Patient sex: F
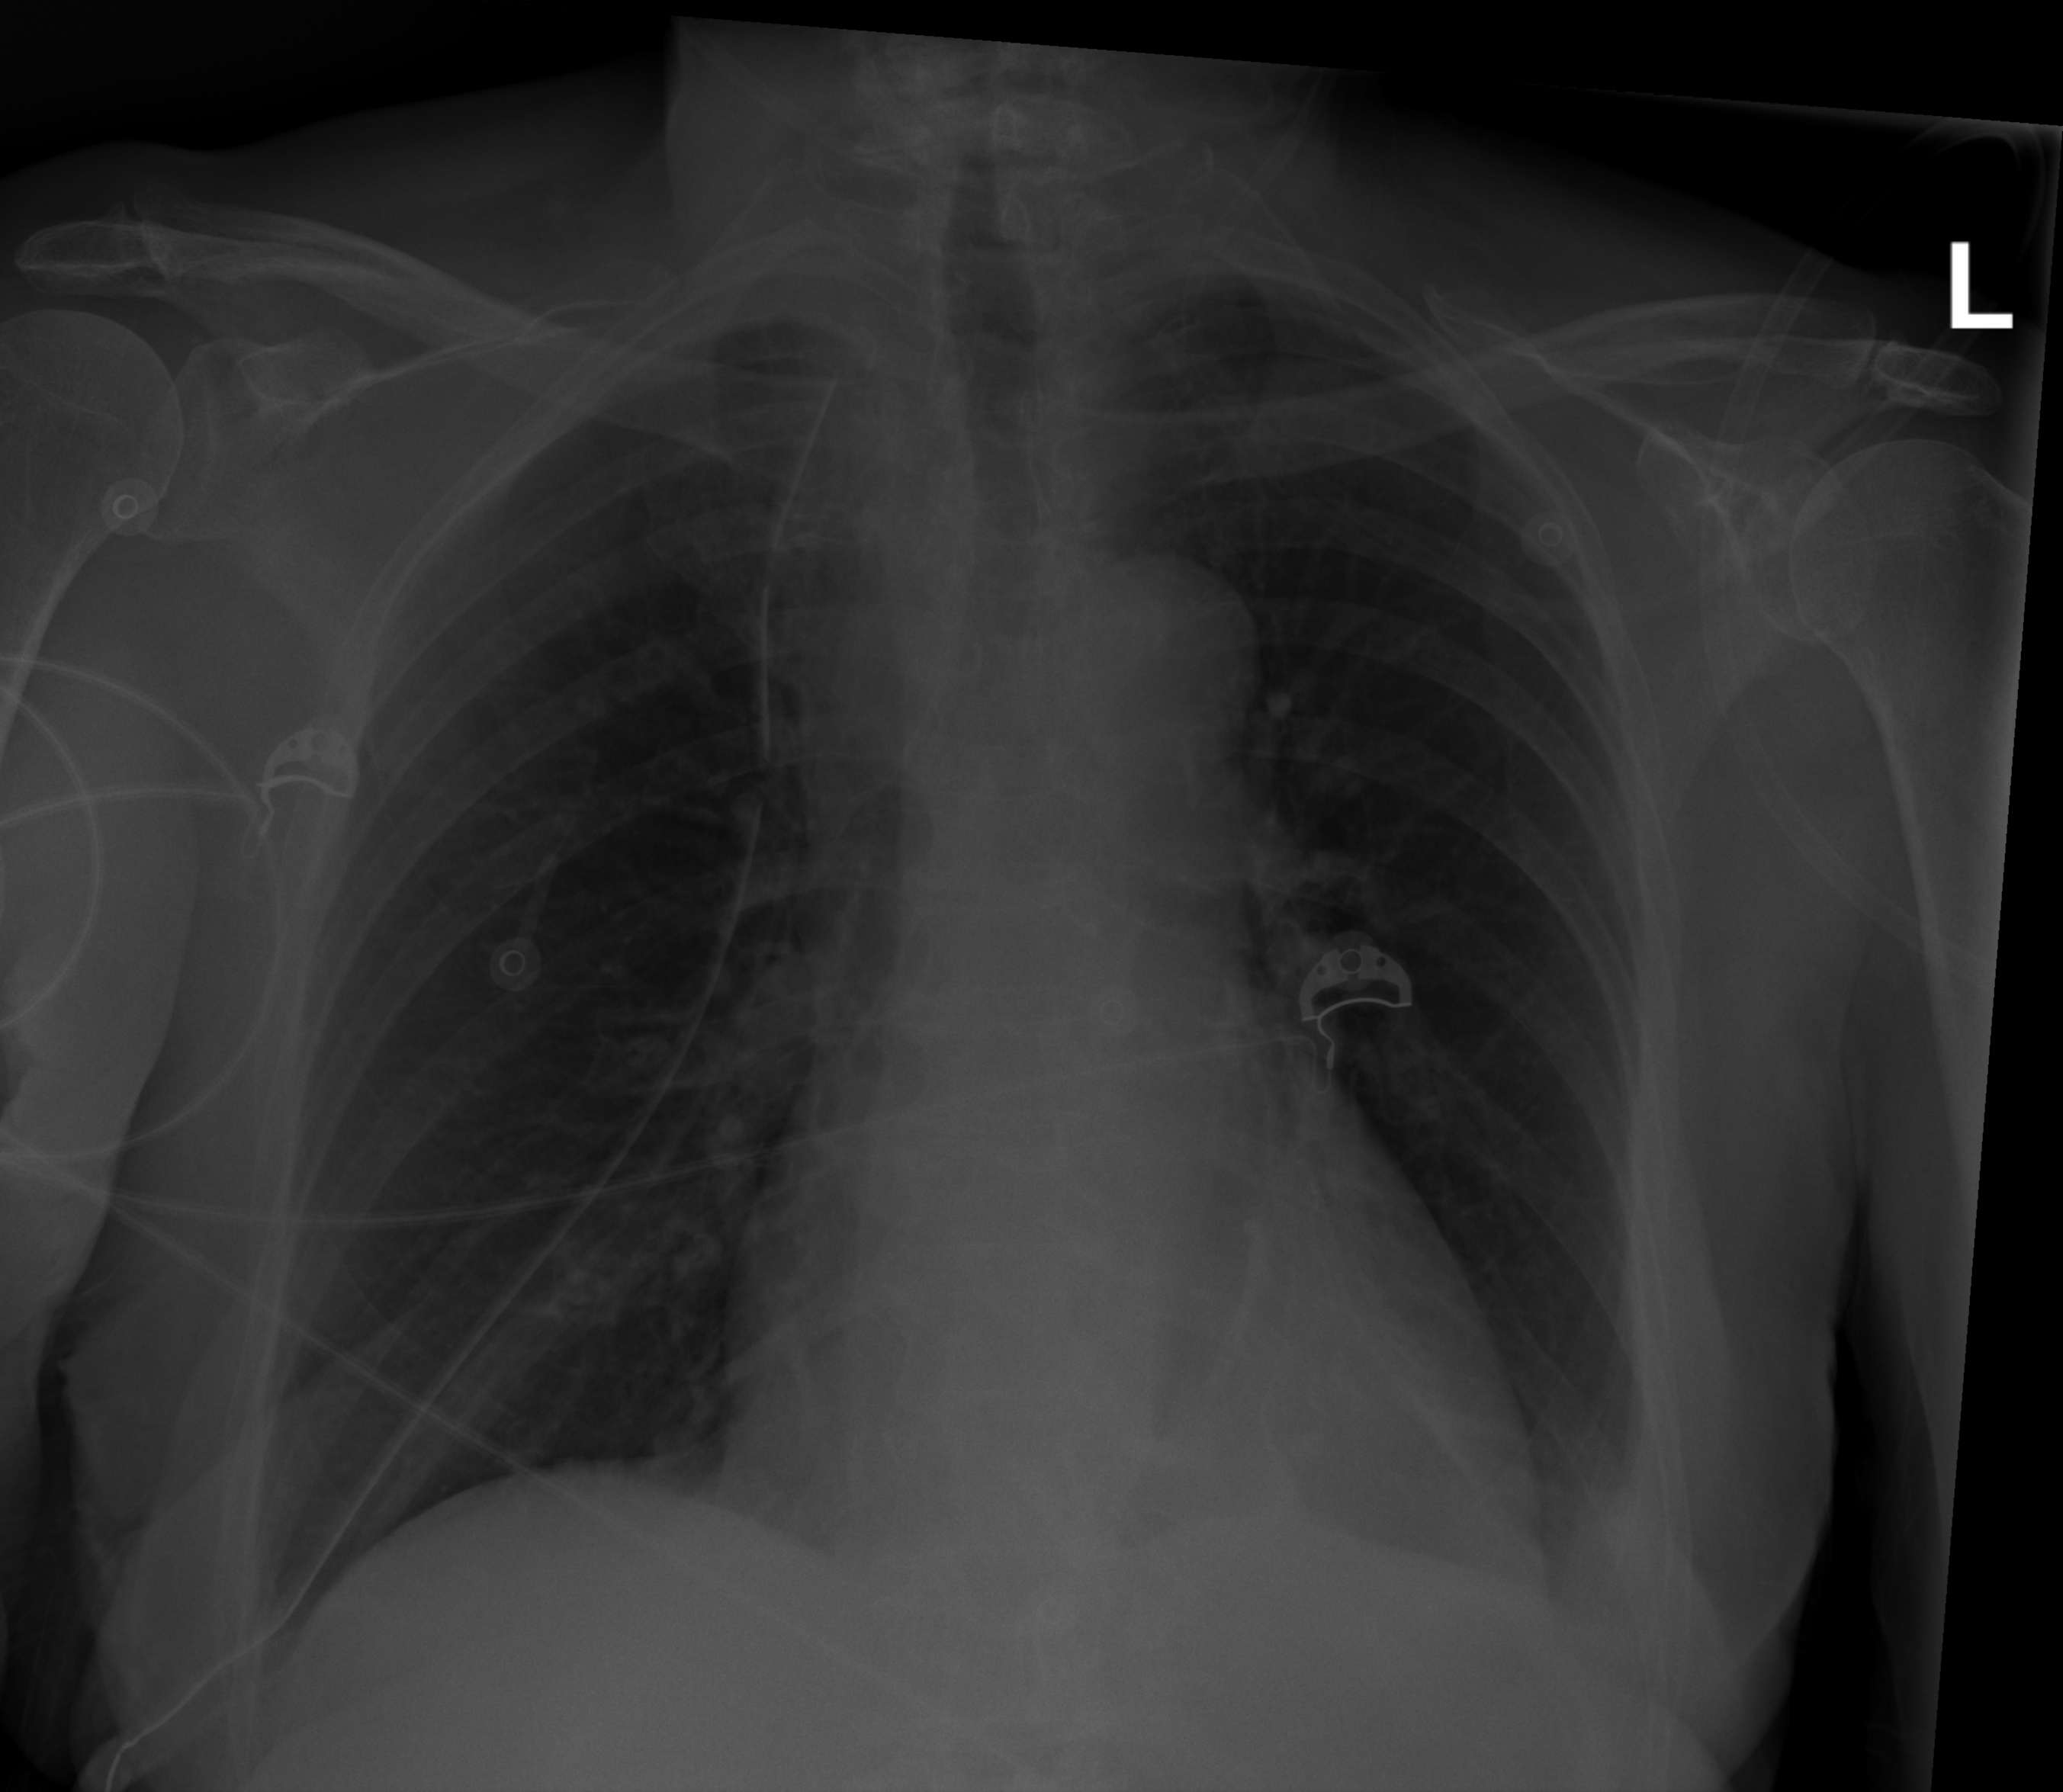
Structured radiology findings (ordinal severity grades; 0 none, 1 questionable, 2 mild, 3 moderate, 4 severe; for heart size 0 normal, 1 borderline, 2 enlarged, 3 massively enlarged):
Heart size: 2
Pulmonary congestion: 0
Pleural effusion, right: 2
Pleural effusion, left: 2
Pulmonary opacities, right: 0
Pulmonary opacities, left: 0
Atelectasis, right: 0
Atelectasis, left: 2